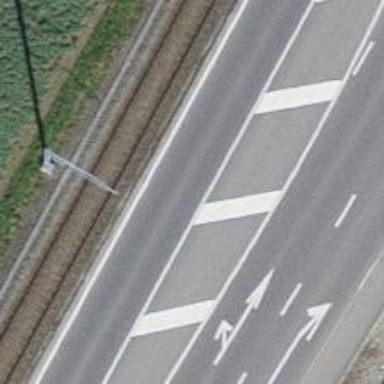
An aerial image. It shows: Asphalt road classified as primary highway.